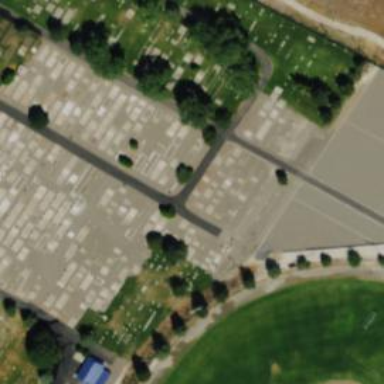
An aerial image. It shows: Sector within cemetery.